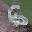
Label: 6